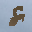
Label: 8